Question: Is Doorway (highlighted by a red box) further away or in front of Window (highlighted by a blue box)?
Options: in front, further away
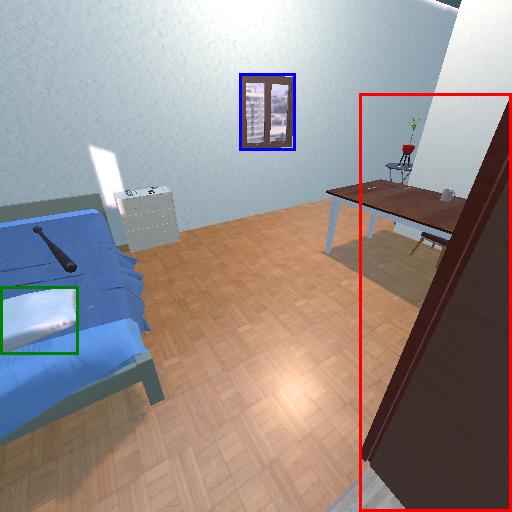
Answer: in front